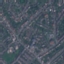
Label: Residential